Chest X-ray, AP view. Patient: 9 years old, sex M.
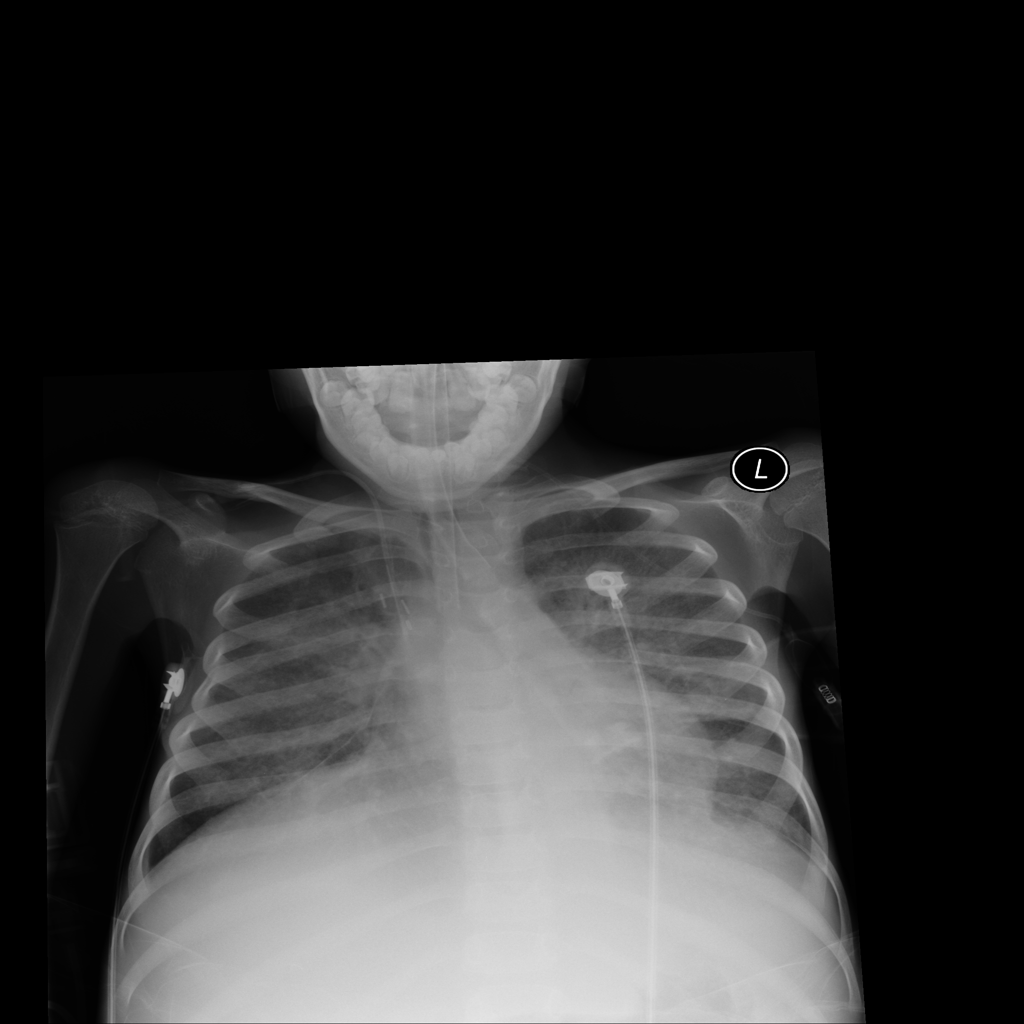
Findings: Consolidation, Infiltration